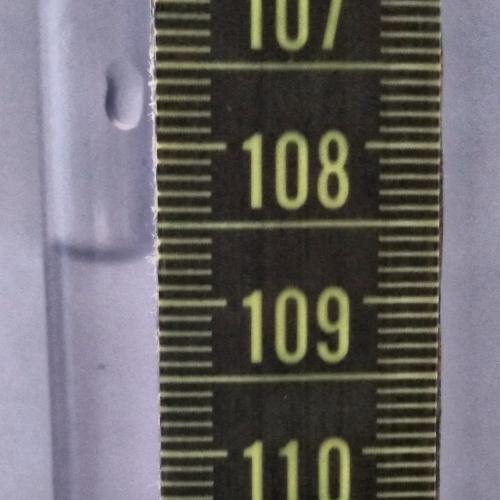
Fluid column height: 108.7 cm